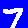
Digit: 7